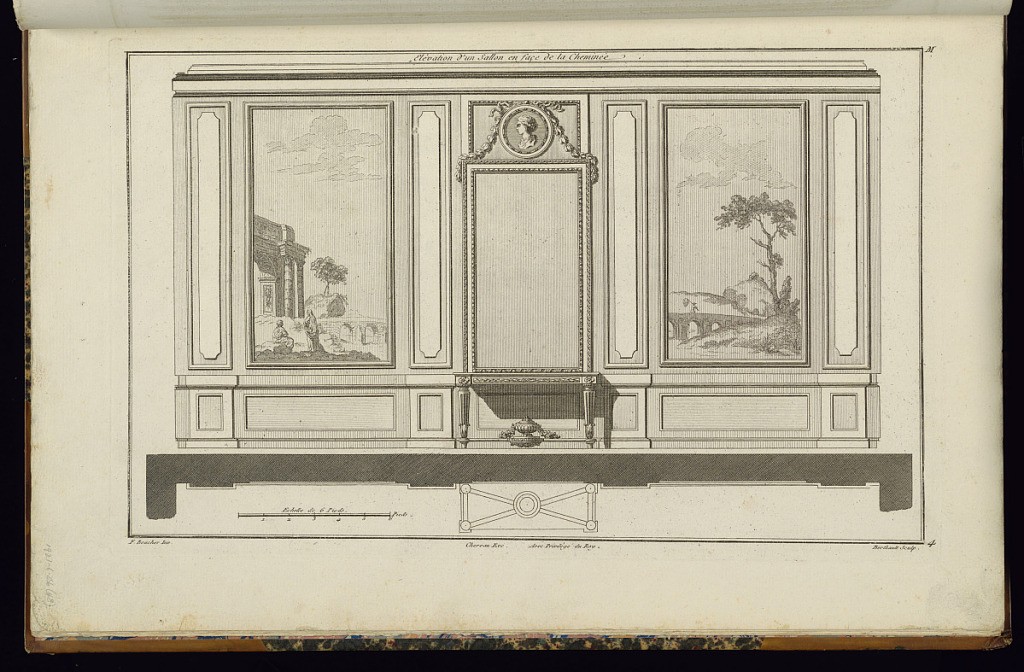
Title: Elévation d'un Sallon en face de la Chemineé
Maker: Juste-François Boucher, French, 1736 – 1782
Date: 1774
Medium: Engraving on laid paper
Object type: Print
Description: Elevation of a living room intended to face a fireplace. At center is a large mirror above a console table. On either side is a painted landscape scene of Roman ruins with figures. The plate is signed.